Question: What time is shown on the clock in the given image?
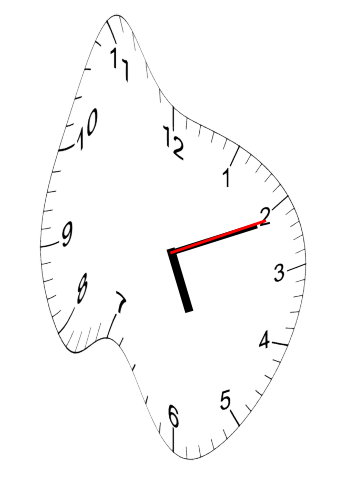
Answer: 05:11:11